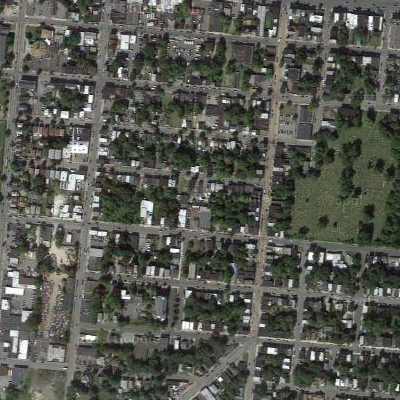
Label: fResident